Question: PHPunit isn't able to find my tests, but it does find my XML configuration. This is the config:
'''
<?xml version="1.0" encoding="UTF-8"?>
<phpunit backupGlobals="false"
backupStaticAttributes="false"
bootstrap="vendor/autoload.php"
colors="false"
convertErrorsToExceptions="true"
convertNoticesToExceptions="true"
convertWarningsToExceptions="true"
processIsolation="false"
stopOnFailure="false"
syntaxCheck="false"
>
<testsuites>
<testsuite name="Symply Test Suite">
<directory>src/Symply/EventManager/Tests</directory>
</testsuite>
</testsuites>
</phpunit>
'''
And this is the directory structure:

PHPunit just says, when running the script, "No tests executed".
I don't know why this doesn't work, since I specified the directory in the XML directory tags.
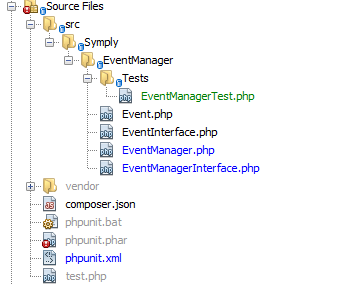
Answer: I think I figured it out. When just using PHPunit trough the commandline, everything just works fine. I guess there is some problem in Netbeans. I need to specify a test folder there, so I guess I will just choose the src folder? Thanks to all the people trying to help me.